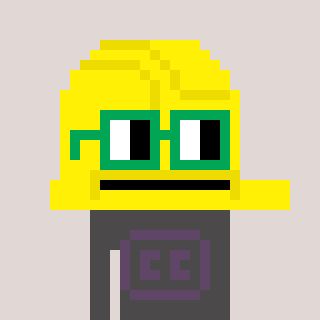
a pixel art character with square green glasses, a construction helmet-shaped head and a grayscale-colored body on a warm background